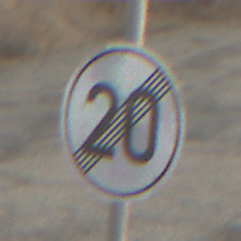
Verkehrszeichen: EndeGeschwindigkeit20
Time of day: SunriseSunset
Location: Outdoor (RoadRail)
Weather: PartlyCloudy
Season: NotSpecified
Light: Natural